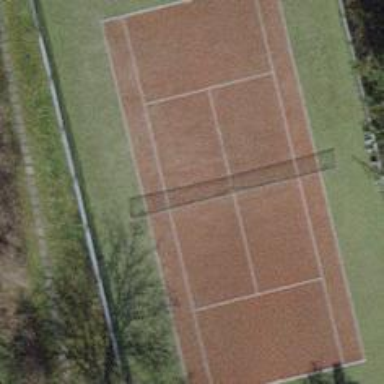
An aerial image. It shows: Tennis court in leisure pitch.